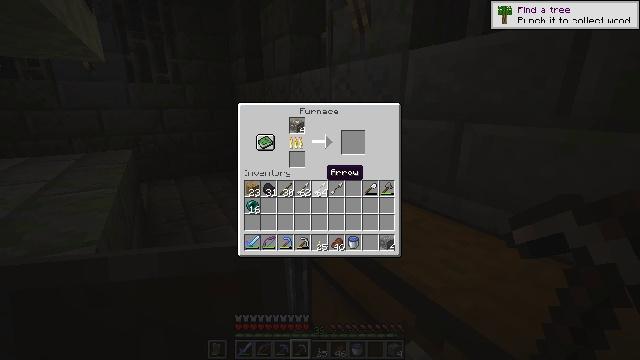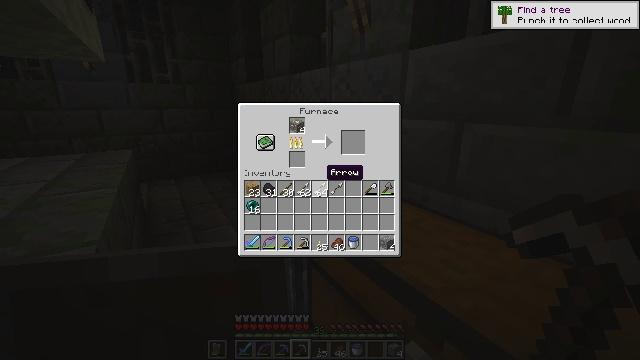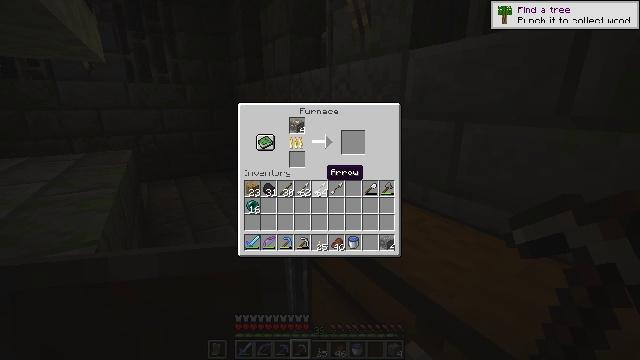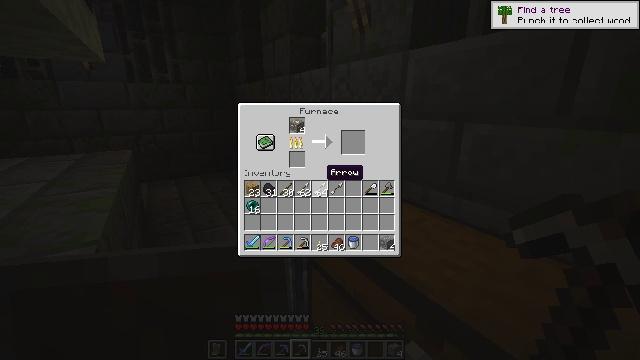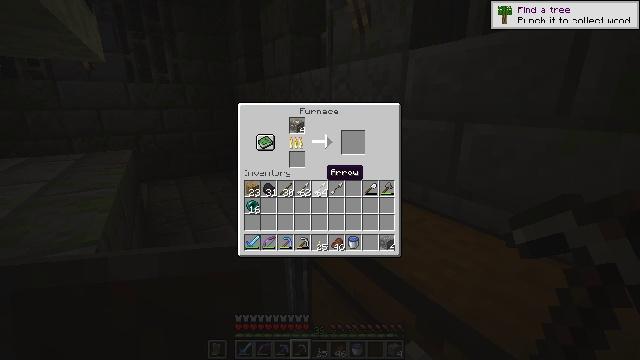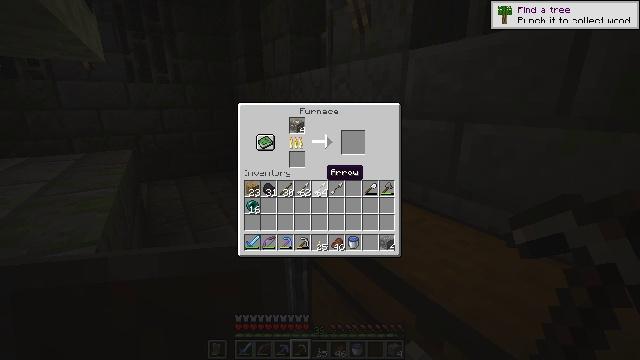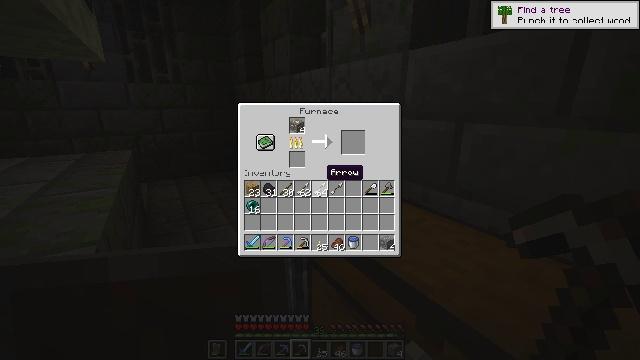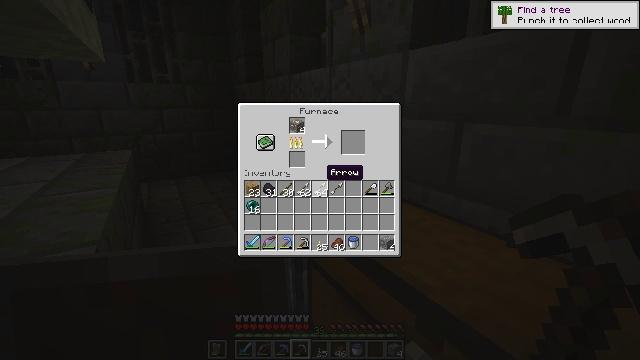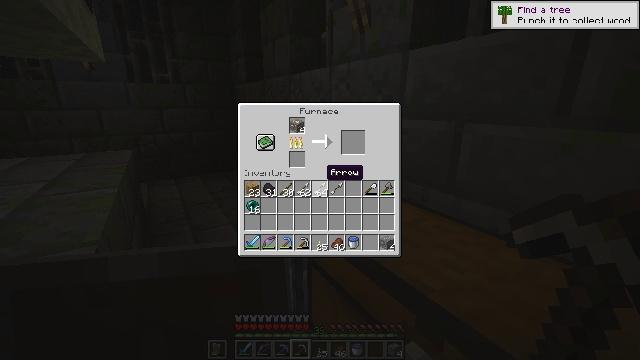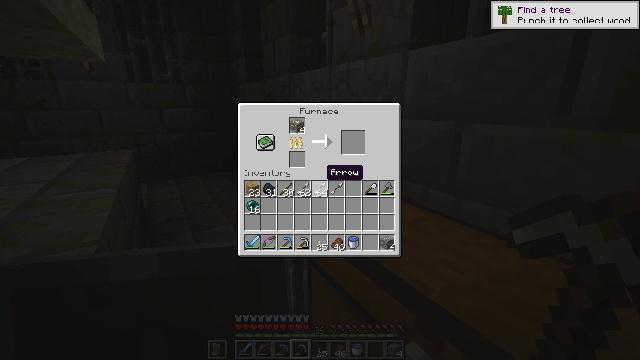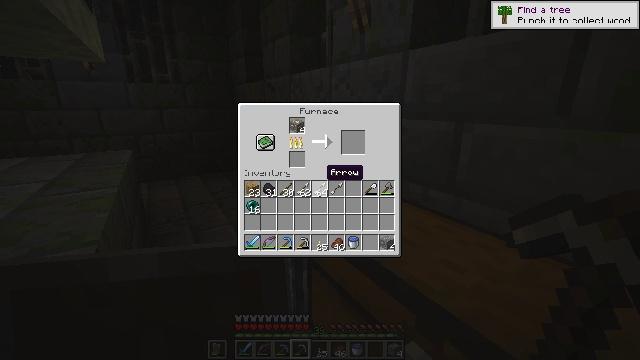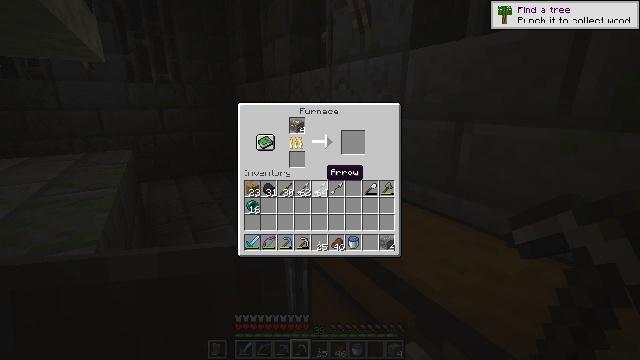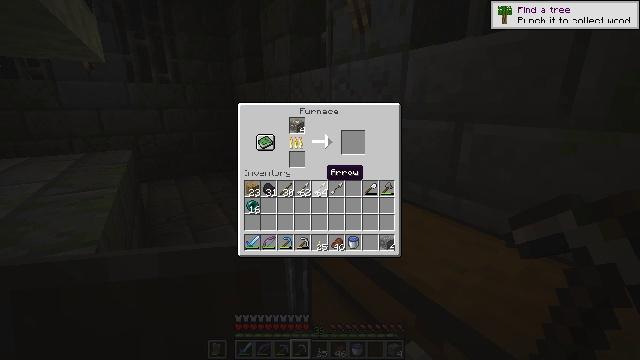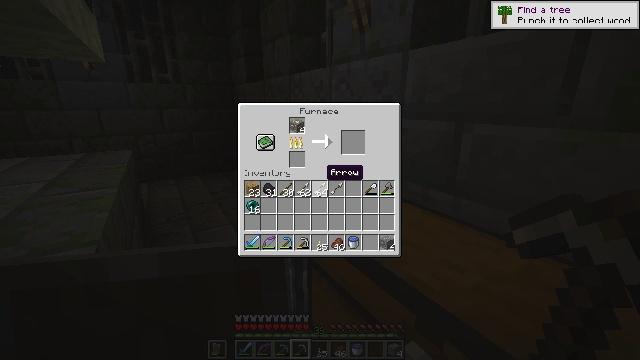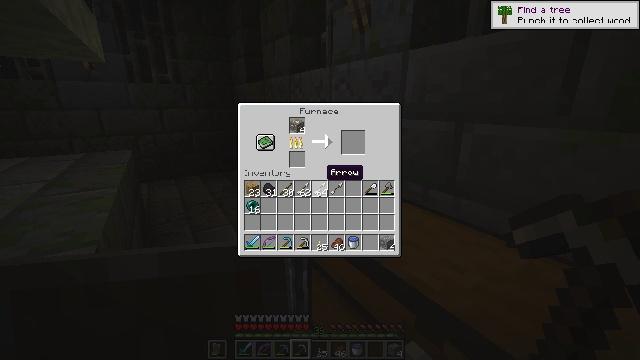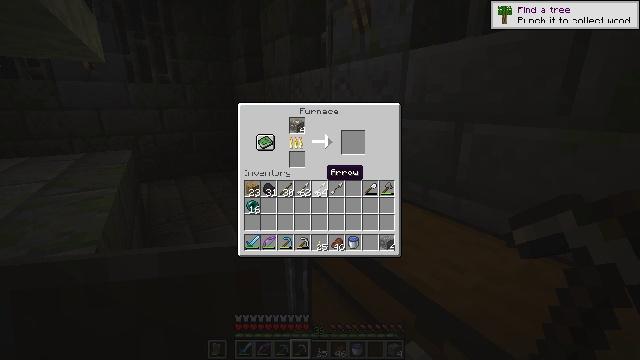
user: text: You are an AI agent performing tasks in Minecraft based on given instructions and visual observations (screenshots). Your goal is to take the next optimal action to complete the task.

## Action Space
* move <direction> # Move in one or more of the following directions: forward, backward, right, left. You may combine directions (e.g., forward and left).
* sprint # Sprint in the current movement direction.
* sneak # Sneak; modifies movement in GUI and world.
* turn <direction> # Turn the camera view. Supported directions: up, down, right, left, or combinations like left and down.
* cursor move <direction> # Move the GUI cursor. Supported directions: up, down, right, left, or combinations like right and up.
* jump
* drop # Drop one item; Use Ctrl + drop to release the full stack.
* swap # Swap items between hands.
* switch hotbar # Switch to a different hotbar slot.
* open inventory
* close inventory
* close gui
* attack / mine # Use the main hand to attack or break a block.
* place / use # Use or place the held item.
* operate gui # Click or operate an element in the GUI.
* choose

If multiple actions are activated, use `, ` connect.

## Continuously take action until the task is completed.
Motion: motion action
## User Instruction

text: craft item air
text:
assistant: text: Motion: no_op
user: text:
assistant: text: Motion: no_op
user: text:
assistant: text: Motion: no_op
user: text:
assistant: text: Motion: no_op
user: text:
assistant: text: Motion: no_op
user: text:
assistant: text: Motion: no_op
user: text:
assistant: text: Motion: no_op
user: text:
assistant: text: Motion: no_op
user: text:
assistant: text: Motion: no_op
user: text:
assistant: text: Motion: no_op
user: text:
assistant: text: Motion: no_op
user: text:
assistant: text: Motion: no_op
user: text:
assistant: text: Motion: no_op
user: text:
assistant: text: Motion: no_op
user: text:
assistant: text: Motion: no_op
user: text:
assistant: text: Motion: no_op
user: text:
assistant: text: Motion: no_op
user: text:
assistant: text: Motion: no_op
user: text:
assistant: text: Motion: no_op
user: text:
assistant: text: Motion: no_op
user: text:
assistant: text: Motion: no_op
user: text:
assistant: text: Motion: no_op
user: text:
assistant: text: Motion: no_op
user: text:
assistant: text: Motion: no_op
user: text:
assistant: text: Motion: no_op
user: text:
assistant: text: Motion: no_op
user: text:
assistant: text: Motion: no_op
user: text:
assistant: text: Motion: no_op
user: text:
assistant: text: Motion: no_op
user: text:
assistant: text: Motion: no_op